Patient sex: M
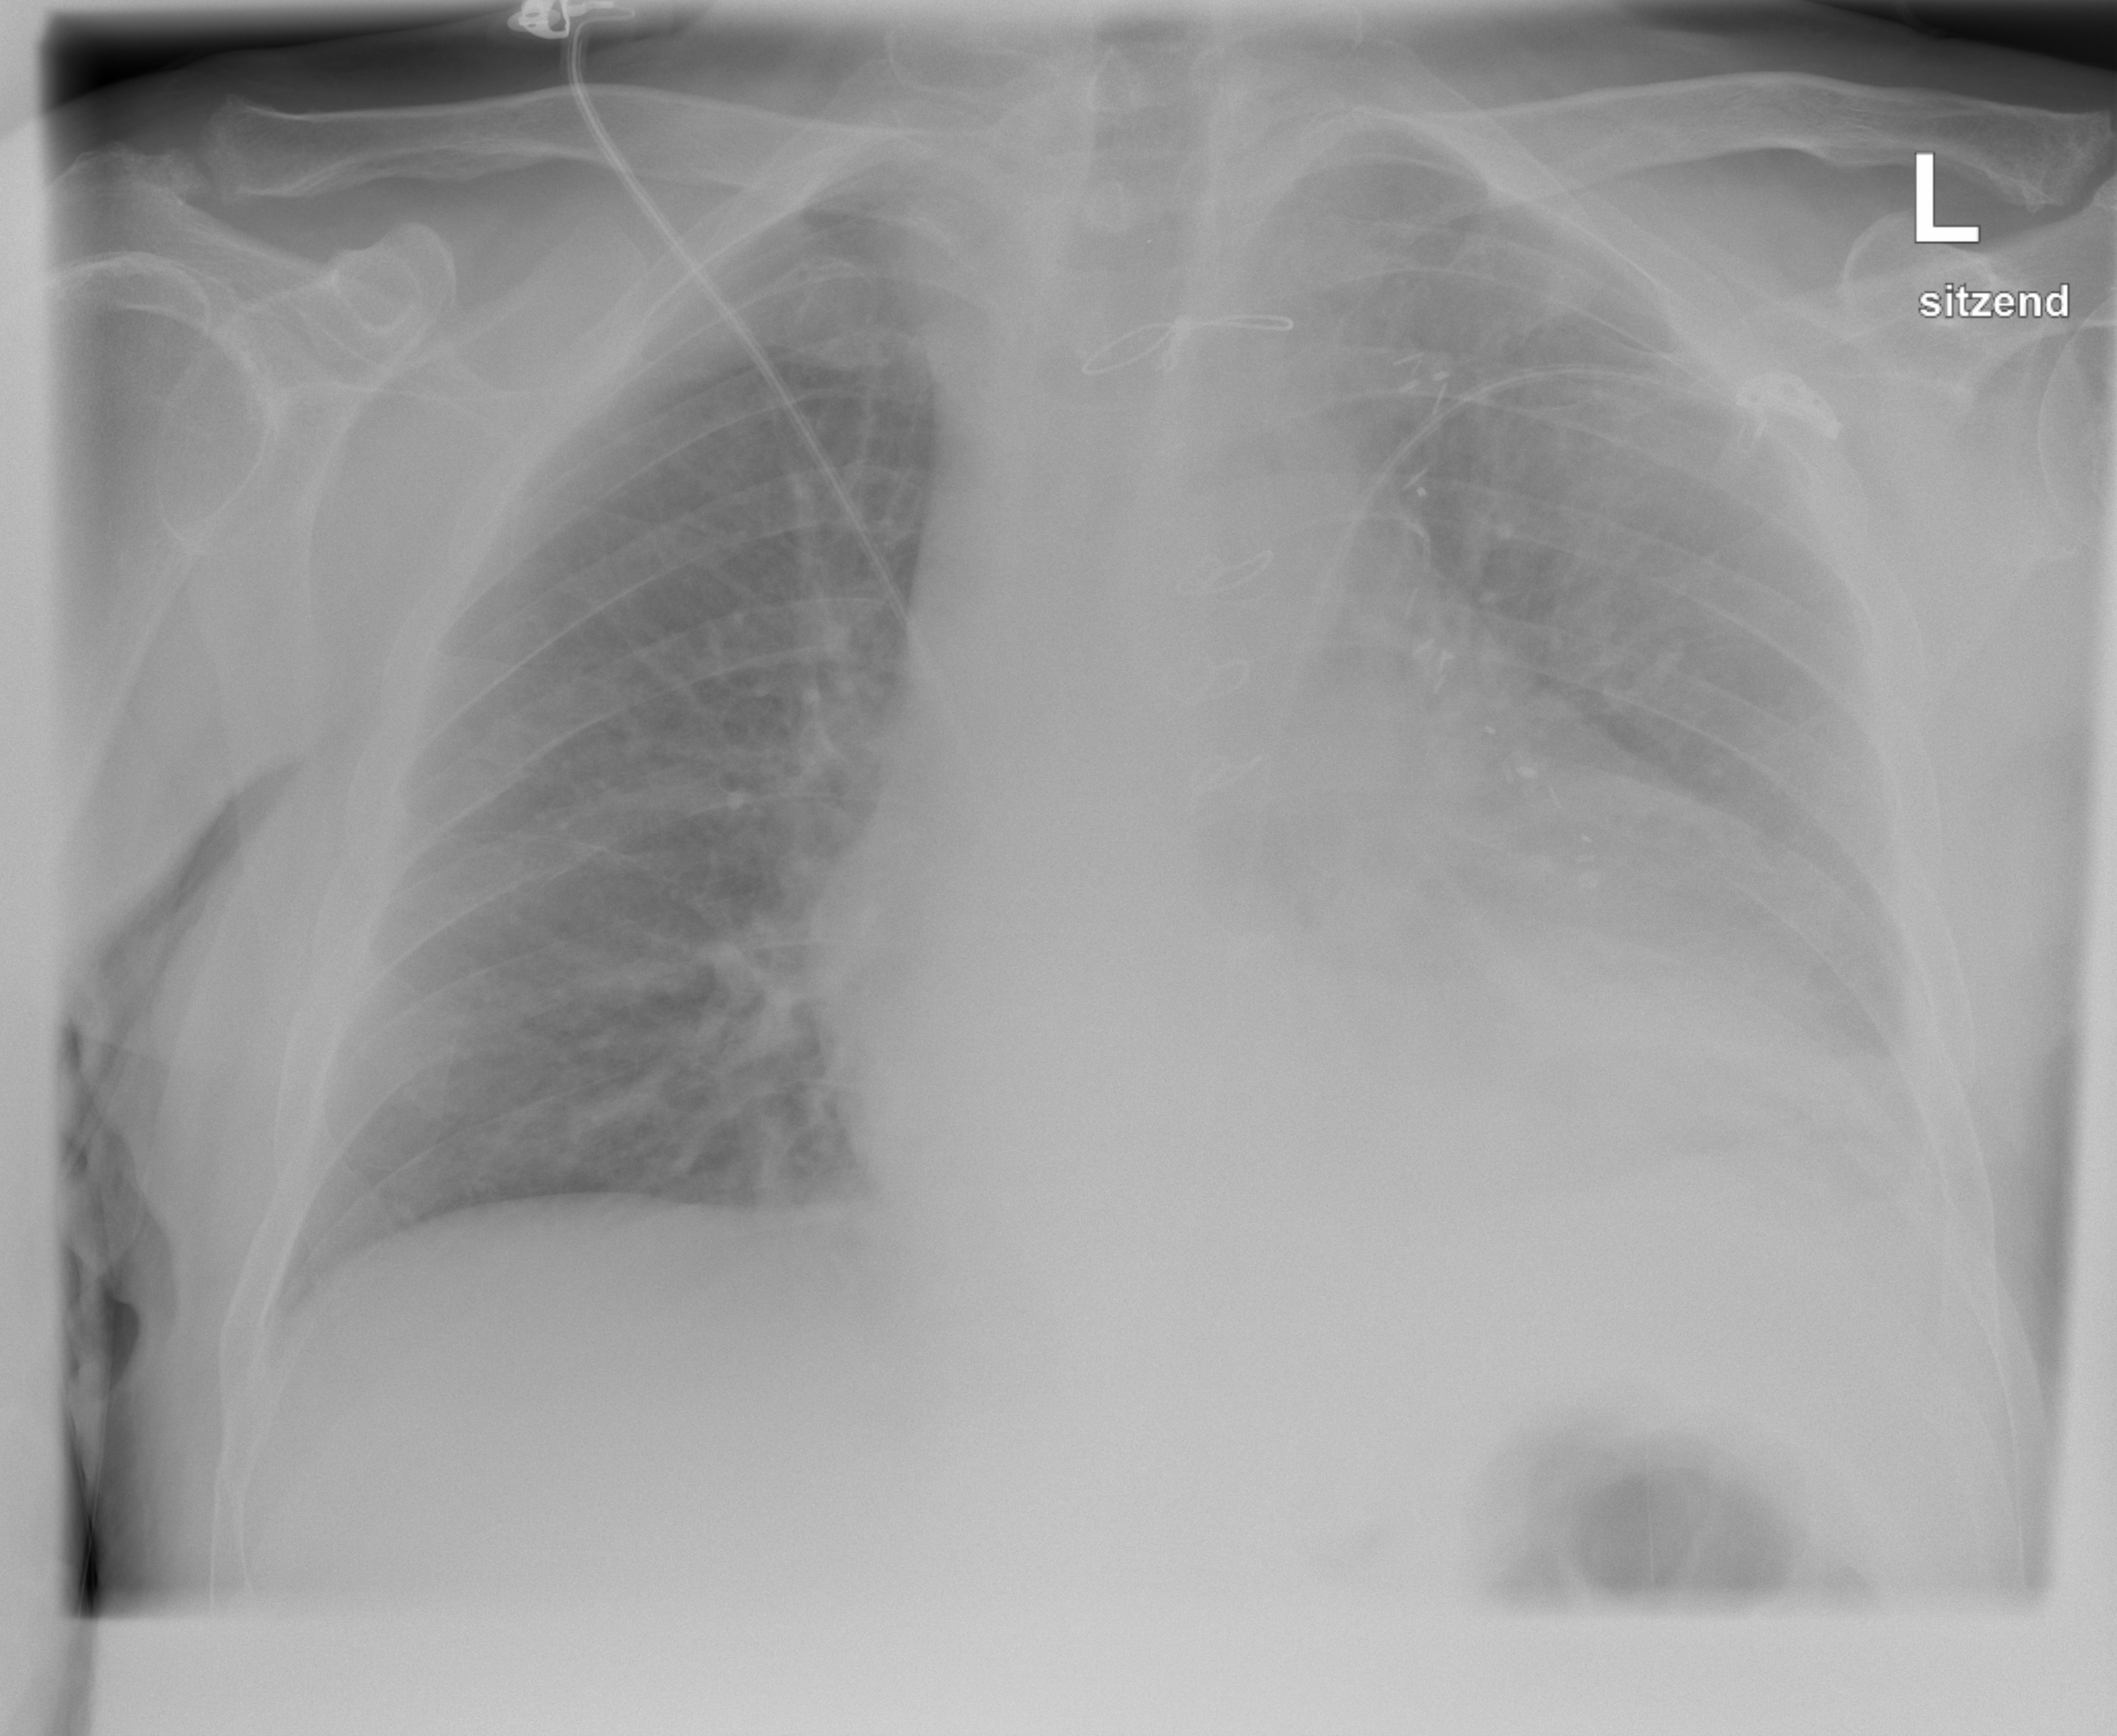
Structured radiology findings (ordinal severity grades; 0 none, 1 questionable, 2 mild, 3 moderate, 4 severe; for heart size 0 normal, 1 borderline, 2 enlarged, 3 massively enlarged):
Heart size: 2
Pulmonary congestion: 1
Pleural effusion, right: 1
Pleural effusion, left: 2
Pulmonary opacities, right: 2
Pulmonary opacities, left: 2
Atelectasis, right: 0
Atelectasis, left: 2